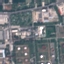
Land use / land cover class: Industrial